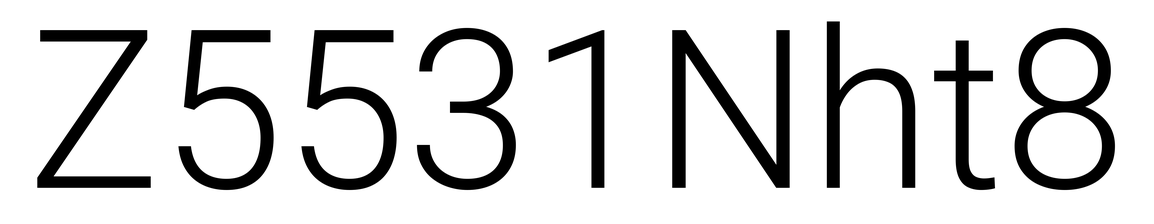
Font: Roboto_Light